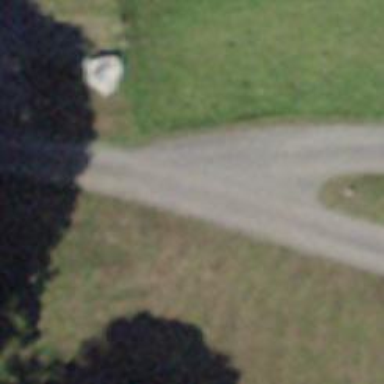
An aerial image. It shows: Driveway leading to service road.